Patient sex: M
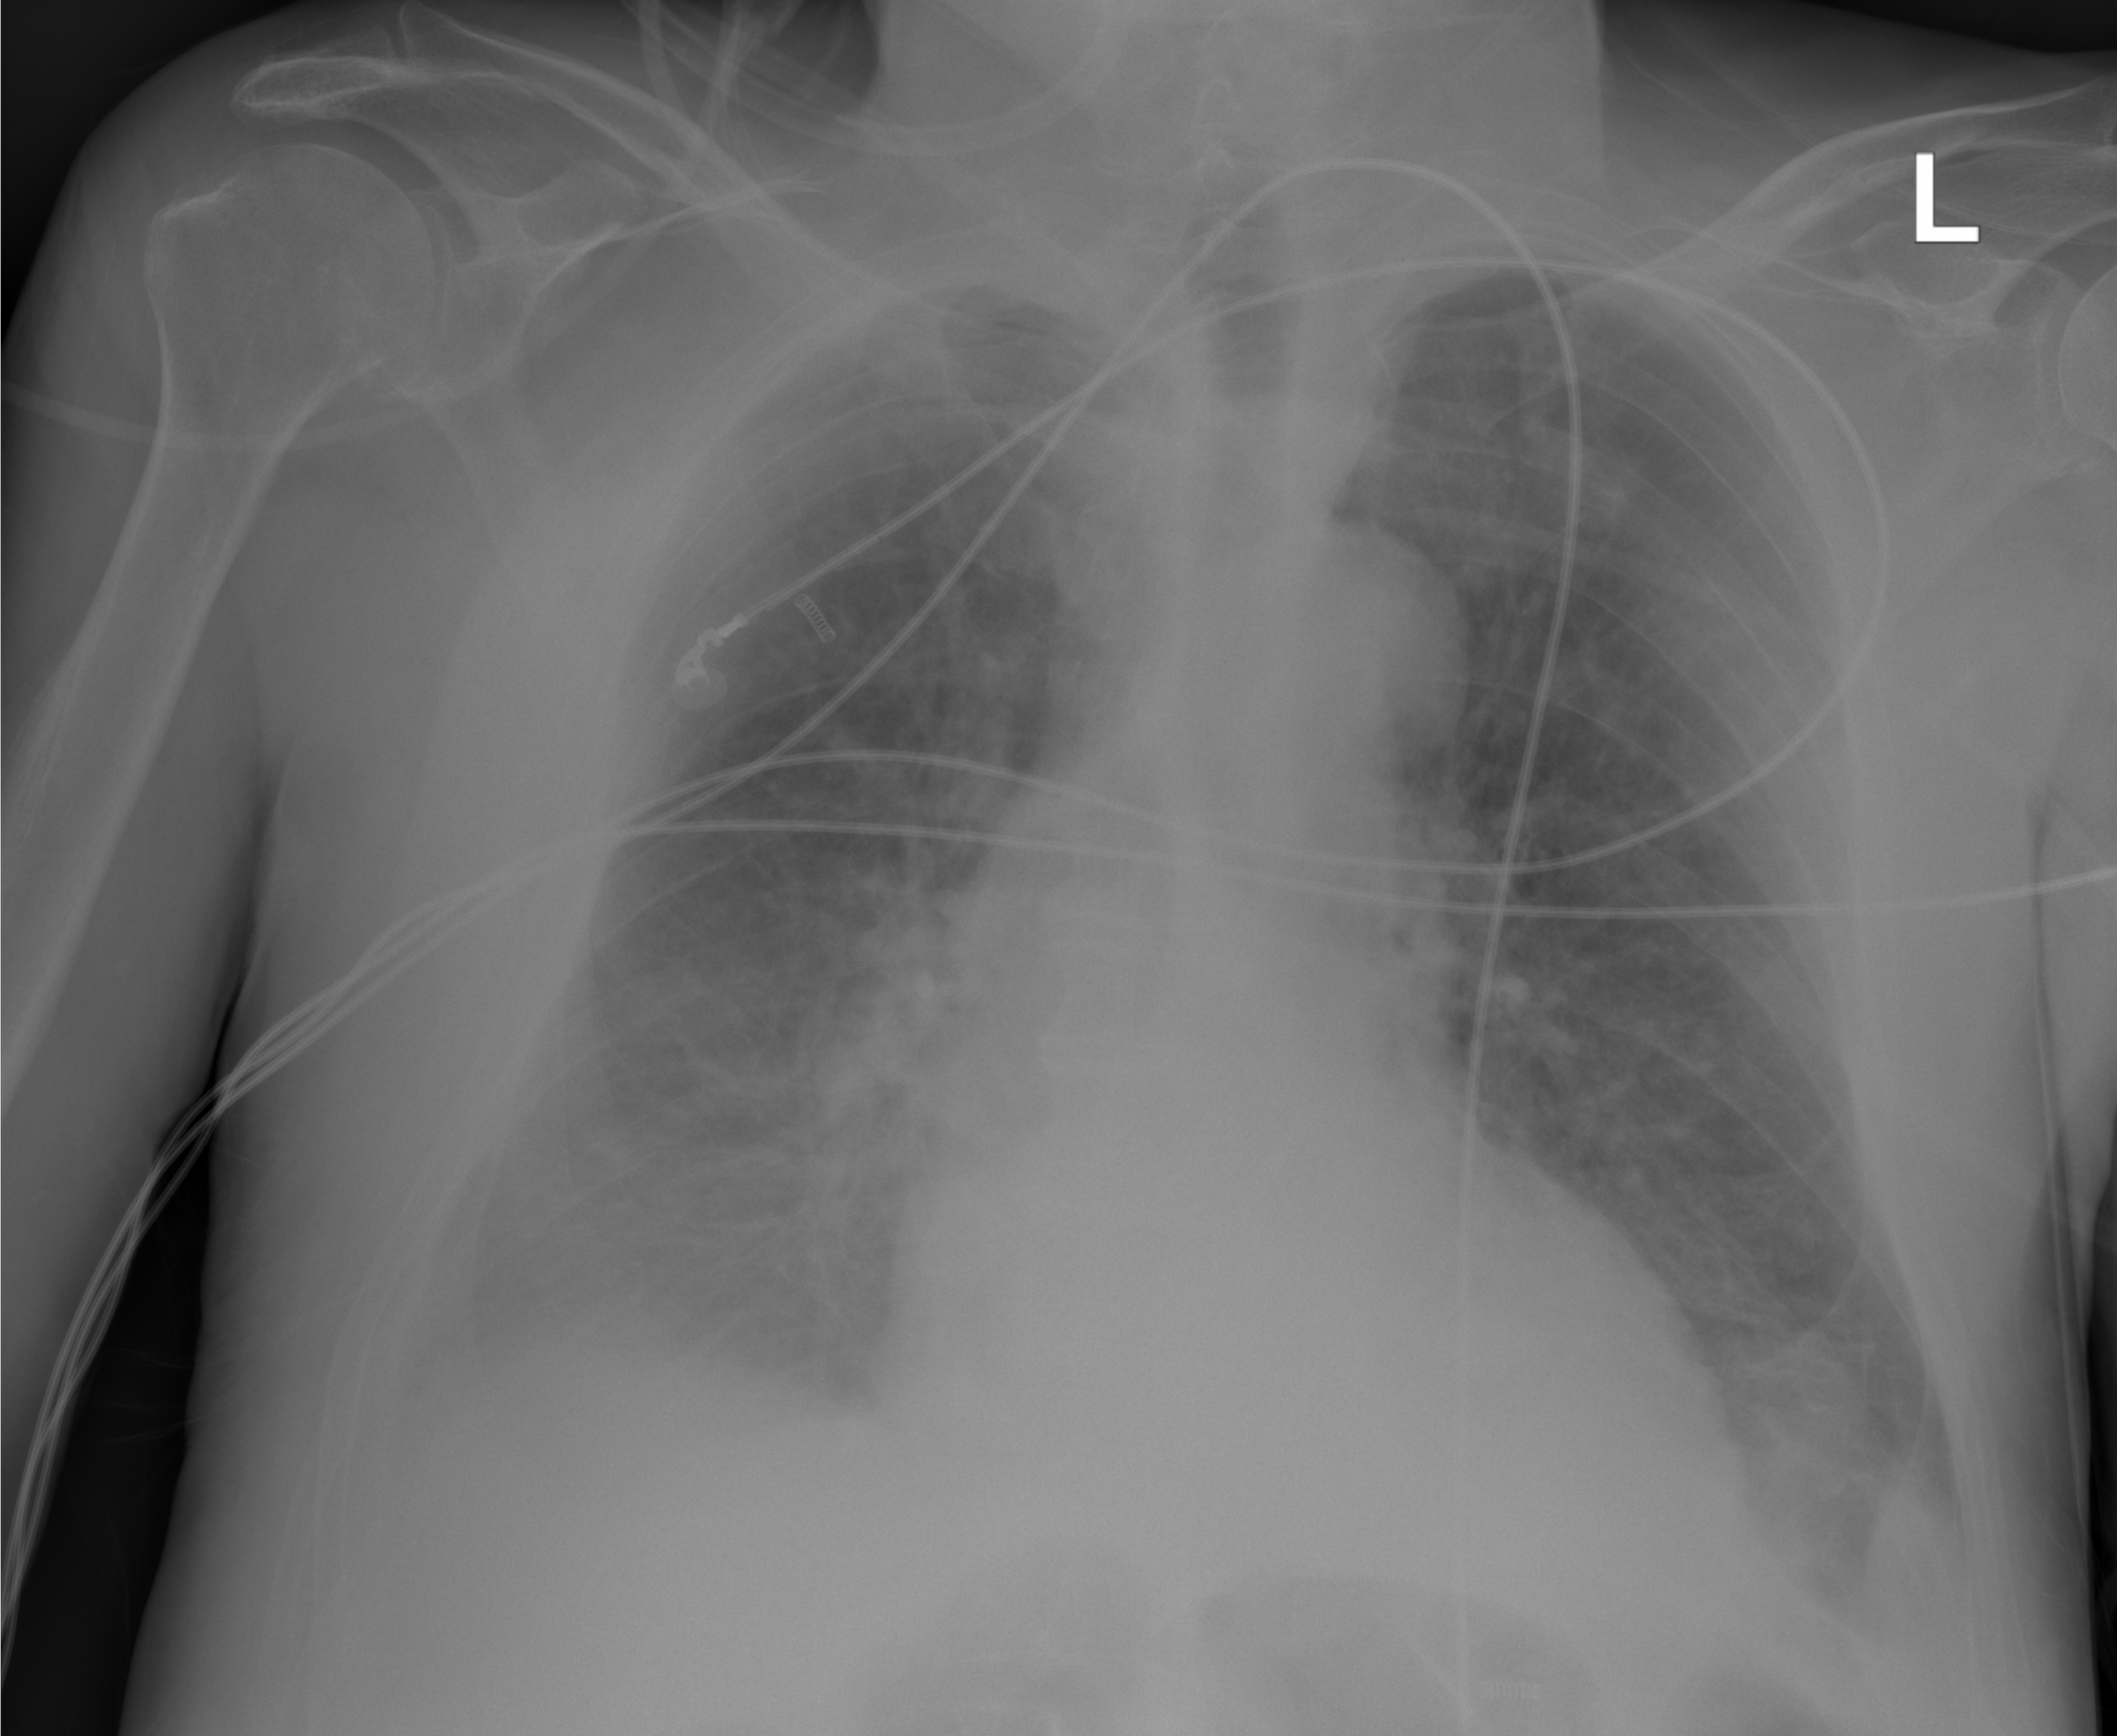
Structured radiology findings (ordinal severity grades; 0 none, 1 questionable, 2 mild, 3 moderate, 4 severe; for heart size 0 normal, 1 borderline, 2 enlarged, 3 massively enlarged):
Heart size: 0
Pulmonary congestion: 2
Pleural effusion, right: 2
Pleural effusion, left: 2
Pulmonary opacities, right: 2
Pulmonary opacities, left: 2
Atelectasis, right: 2
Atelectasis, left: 2